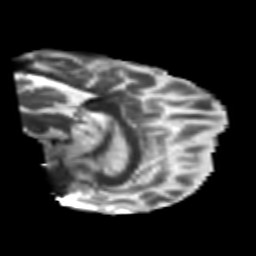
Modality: T2w
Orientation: sagittal
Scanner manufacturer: siemens
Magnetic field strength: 3 T
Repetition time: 6.8 s
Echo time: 0.093 s